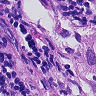
Metastatic tissue present: yes